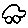
Label: car